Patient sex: M
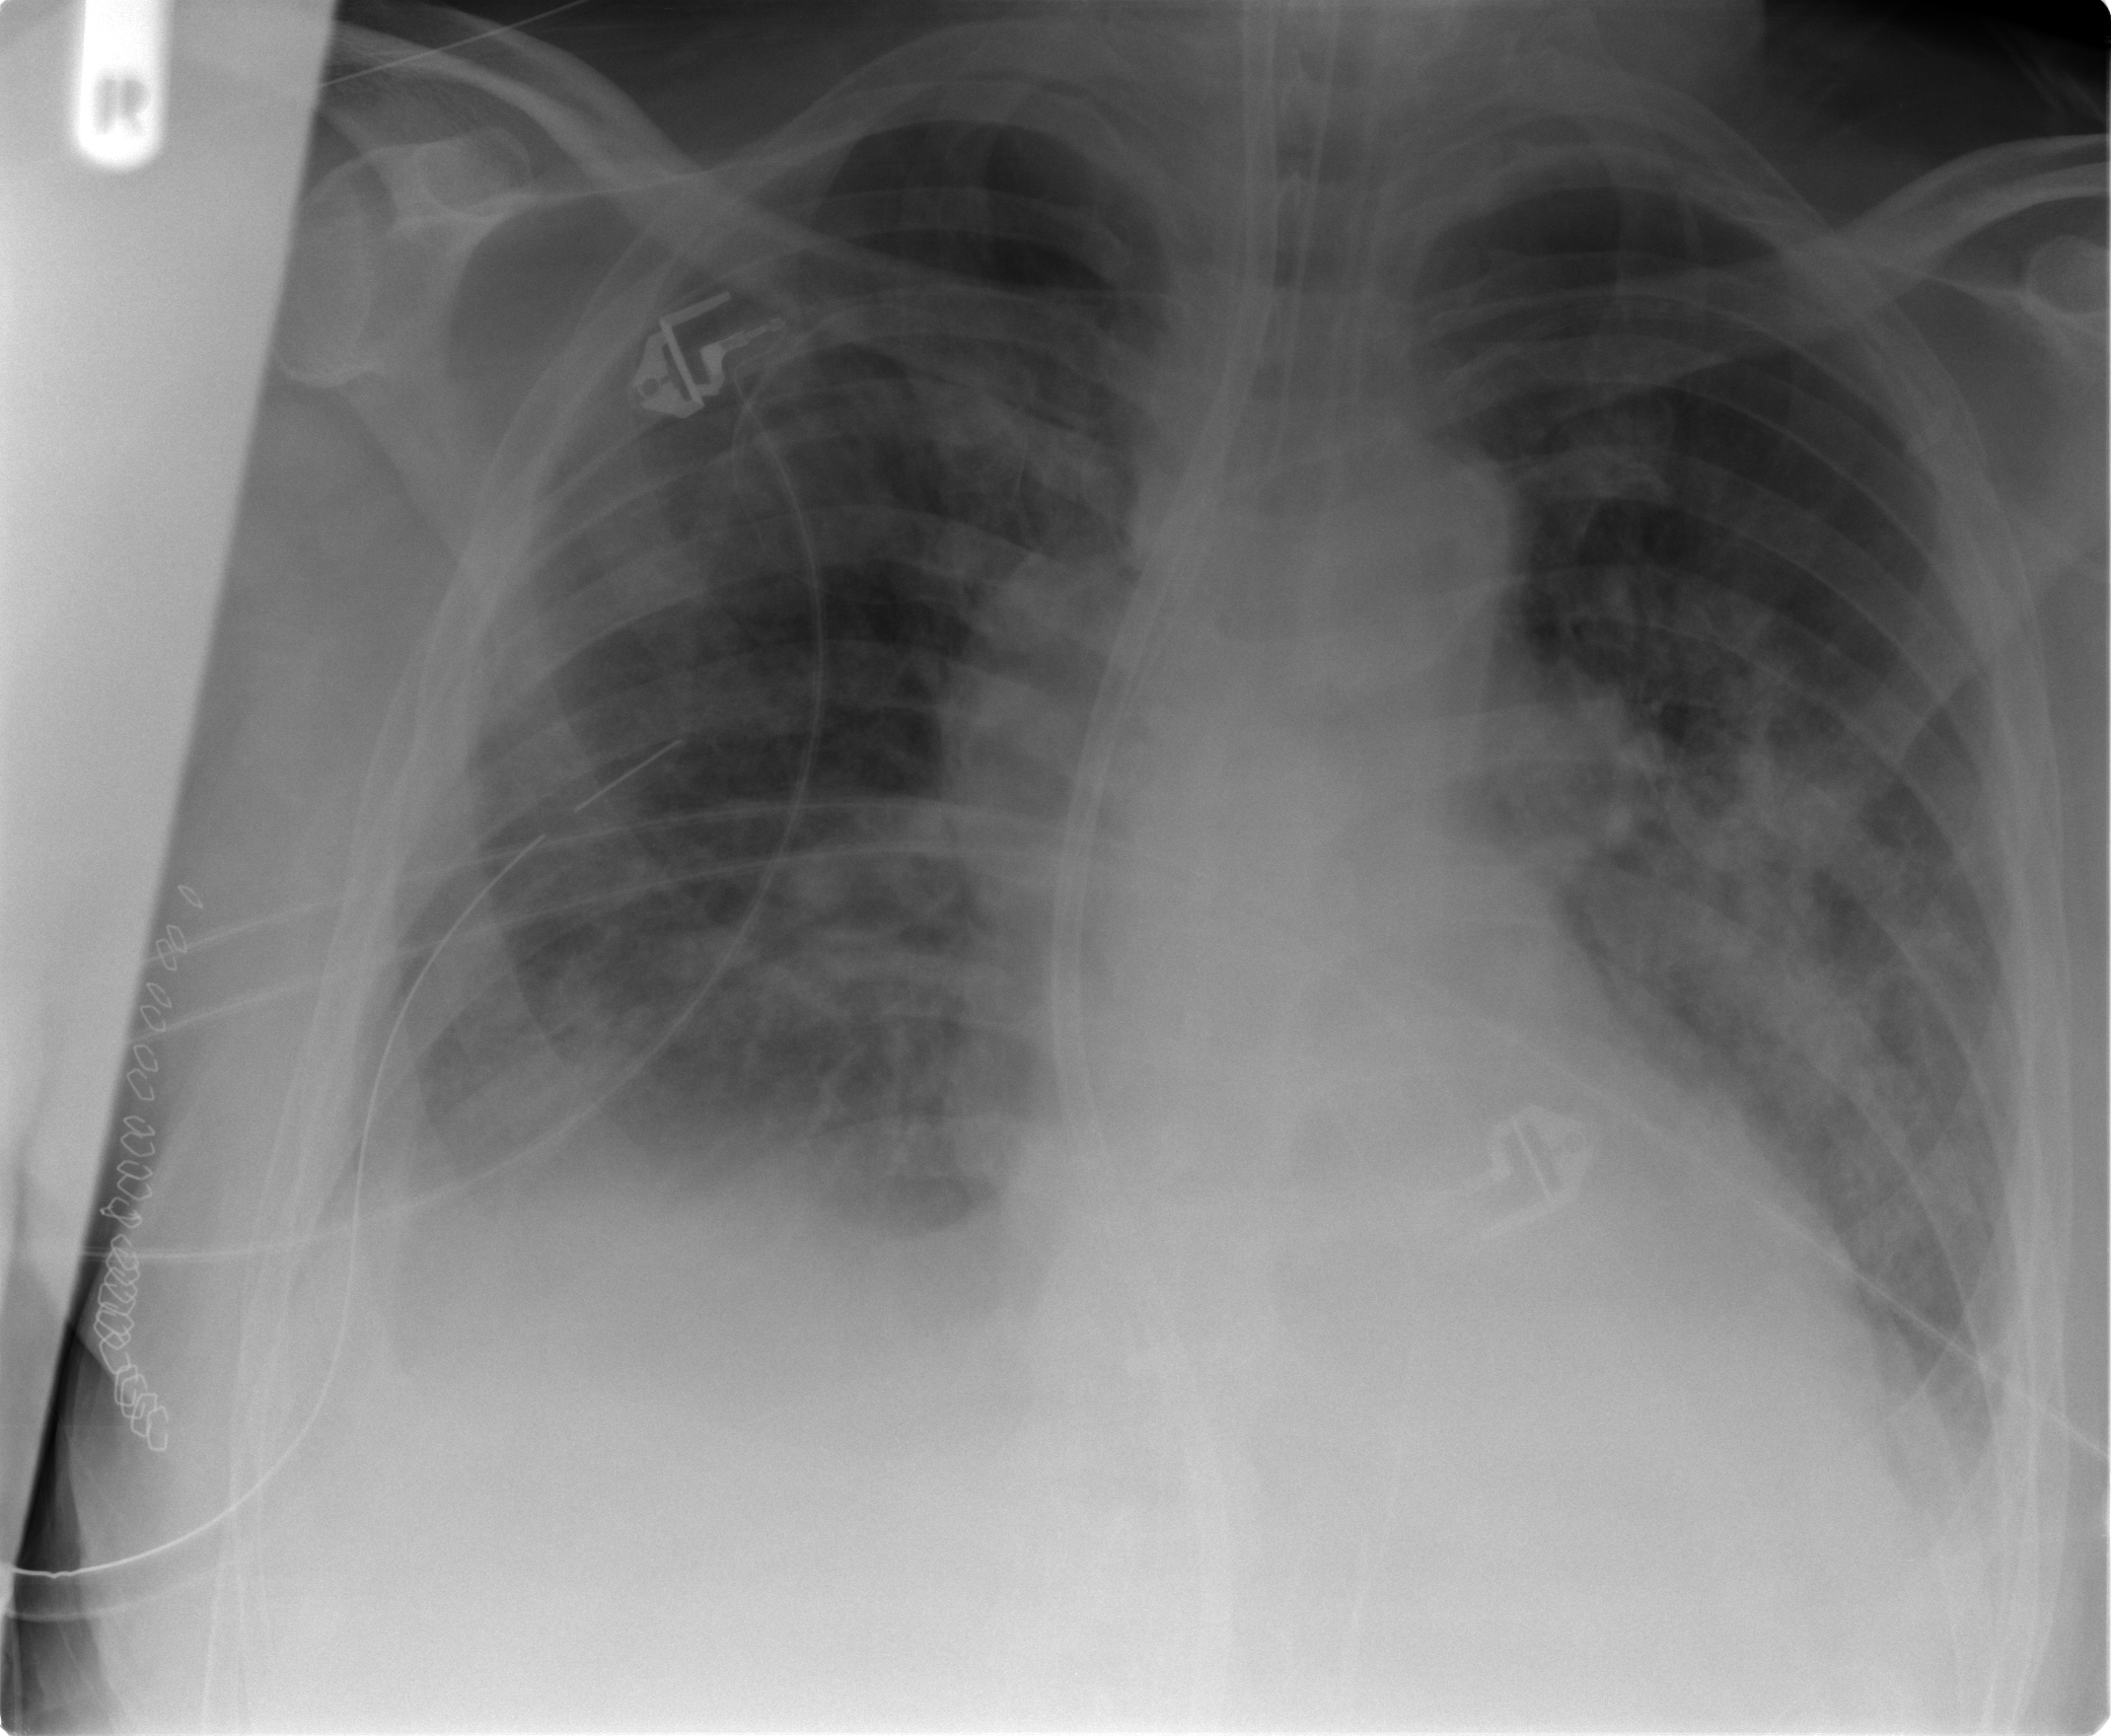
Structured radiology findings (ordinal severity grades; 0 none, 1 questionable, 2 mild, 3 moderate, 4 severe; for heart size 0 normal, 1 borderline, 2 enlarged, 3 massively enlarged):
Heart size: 1
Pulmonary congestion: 3
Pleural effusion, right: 2
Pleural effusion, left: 2
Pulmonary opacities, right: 3
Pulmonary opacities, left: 3
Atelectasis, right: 2
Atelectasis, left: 2